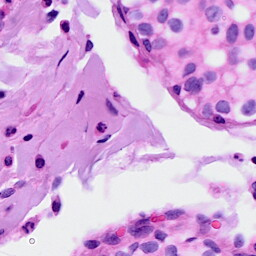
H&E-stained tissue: Breast